Question: i have a lib-conflict problem but i cannot find a solution. So i hope i can find some help :)
I'm using jetty-maven-plugin. Here a snippet of my pom:
'''
<plugin>
<groupId>org.eclipse.jetty</groupId>
<artifactId>jetty-maven-plugin</artifactId>
<version>9.3.0.M2</version>
<configuration>
<stopPort>9966</stopPort>
<stopKey>foo</stopKey>
<stopWait>10</stopWait>
</configuration>
</plugin>
'''
My Libs:

Here is the exception:
'''
java.lang.reflect.InvocationTargetException
at sun.reflect.NativeMethodAccessorImpl.invoke0(Native Method)
at sun.reflect.NativeMethodAccessorImpl.invoke(NativeMethodAccessorImpl.java:62)
at sun.reflect.DelegatingMethodAccessorImpl.invoke(DelegatingMethodAccessorImpl.java:43)
at java.lang.reflect.Method.invoke(Method.java:483)
at org.eclipse.jetty.webapp.IterativeDescriptorProcessor.visit(IterativeDescriptorProcessor.java:85)
at org.eclipse.jetty.webapp.IterativeDescriptorProcessor.process(IterativeDescriptorProcessor.java:72)
at org.eclipse.jetty.webapp.MetaData.resolve(MetaData.java:394)
at org.eclipse.jetty.webapp.WebAppContext.startContext(WebAppContext.java:1332)
at org.eclipse.jetty.server.handler.ContextHandler.doStart(ContextHandler.java:742)
at org.eclipse.jetty.webapp.WebAppContext.doStart(WebAppContext.java:497)
at org.eclipse.jetty.maven.plugin.JettyWebAppContext.doStart(JettyWebAppContext.java:365)
at org.eclipse.jetty.util.component.AbstractLifeCycle.start(AbstractLifeCycle.java:68)
at org.eclipse.jetty.util.component.ContainerLifeCycle.start(ContainerLifeCycle.java:132)
at org.eclipse.jetty.util.component.ContainerLifeCycle.doStart(ContainerLifeCycle.java:114)
at org.eclipse.jetty.server.handler.AbstractHandler.doStart(AbstractHandler.java:61)
at org.eclipse.jetty.server.handler.ContextHandlerCollection.doStart(ContextHandlerCollection.java:163)
at org.eclipse.jetty.util.component.AbstractLifeCycle.start(AbstractLifeCycle.java:68)
at org.eclipse.jetty.util.component.ContainerLifeCycle.start(ContainerLifeCycle.java:132)
at org.eclipse.jetty.util.component.ContainerLifeCycle.doStart(ContainerLifeCycle.java:114)
at org.eclipse.jetty.server.handler.AbstractHandler.doStart(AbstractHandler.java:61)
at org.eclipse.jetty.util.component.AbstractLifeCycle.start(AbstractLifeCycle.java:68)
at org.eclipse.jetty.util.component.ContainerLifeCycle.start(ContainerLifeCycle.java:132)
at org.eclipse.jetty.server.Server.start(Server.java:388)
at org.eclipse.jetty.util.component.ContainerLifeCycle.doStart(ContainerLifeCycle.java:114)
at org.eclipse.jetty.server.handler.AbstractHandler.doStart(AbstractHandler.java:61)
at org.eclipse.jetty.server.Server.doStart(Server.java:355)
at org.eclipse.jetty.maven.plugin.JettyServer.doStart(JettyServer.java:73)
at org.eclipse.jetty.util.component.AbstractLifeCycle.start(AbstractLifeCycle.java:68)
at org.eclipse.jetty.maven.plugin.AbstractJettyMojo.startJetty(AbstractJettyMojo.java:534)
at org.eclipse.jetty.maven.plugin.AbstractJettyMojo.execute(AbstractJettyMojo.java:357)
at org.eclipse.jetty.maven.plugin.JettyRunMojo.execute(JettyRunMojo.java:167)
at org.apache.maven.plugin.DefaultBuildPluginManager.executeMojo(DefaultBuildPluginManager.java:133)
at org.apache.maven.lifecycle.internal.MojoExecutor.execute(MojoExecutor.java:208)
at org.apache.maven.lifecycle.internal.MojoExecutor.execute(MojoExecutor.java:153)
at org.apache.maven.lifecycle.internal.MojoExecutor.execute(MojoExecutor.java:145)
at org.apache.maven.lifecycle.internal.LifecycleModuleBuilder.buildProject(LifecycleModuleBuilder.java:108)
at org.apache.maven.lifecycle.internal.LifecycleModuleBuilder.buildProject(LifecycleModuleBuilder.java:76)
at org.apache.maven.lifecycle.internal.builder.singlethreaded.SingleThreadedBuilder.build(SingleThreadedBuilder.java:51)
at org.apache.maven.lifecycle.internal.LifecycleStarter.execute(LifecycleStarter.java:116)
at org.apache.maven.DefaultMaven.doExecute(DefaultMaven.java:361)
at org.apache.maven.DefaultMaven.execute(DefaultMaven.java:155)
at org.apache.maven.cli.MavenCli.execute(MavenCli.java:584)
at org.apache.maven.cli.MavenCli.doMain(MavenCli.java:213)
at org.apache.maven.cli.MavenCli.main(MavenCli.java:157)
at sun.reflect.NativeMethodAccessorImpl.invoke0(Native Method)
at sun.reflect.NativeMethodAccessorImpl.invoke(NativeMethodAccessorImpl.java:62)
at sun.reflect.DelegatingMethodAccessorImpl.invoke(DelegatingMethodAccessorImpl.java:43)
at java.lang.reflect.Method.invoke(Method.java:483)
at org.codehaus.plexus.classworlds.launcher.Launcher.launchEnhanced(Launcher.java:289)
at org.codehaus.plexus.classworlds.launcher.Launcher.launch(Launcher.java:229)
at org.codehaus.plexus.classworlds.launcher.Launcher.mainWithExitCode(Launcher.java:415)
at org.codehaus.plexus.classworlds.launcher.Launcher.main(Launcher.java:356)
Caused by:
java.lang.NoClassDefFoundError: org/springframework/context/ApplicationContextException
at java.lang.Class.getDeclaredConstructors0(Native Method)
at java.lang.Class.privateGetDeclaredConstructors(Class.java:2663)
at java.lang.Class.getConstructor0(Class.java:3067)
at java.lang.Class.newInstance(Class.java:408)
at org.eclipse.jetty.server.handler.ContextHandler$Context.createInstance(ContextHandler.java:2377)
at org.eclipse.jetty.webapp.StandardDescriptorProcessor.newListenerInstance(StandardDescriptorProcessor.java:1984)
at org.eclipse.jetty.webapp.StandardDescriptorProcessor.visitListener(StandardDescriptorProcessor.java:1927)
at sun.reflect.NativeMethodAccessorImpl.invoke0(Native Method)
at sun.reflect.NativeMethodAccessorImpl.invoke(NativeMethodAccessorImpl.java:62)
at sun.reflect.DelegatingMethodAccessorImpl.invoke(DelegatingMethodAccessorImpl.java:43)
at java.lang.reflect.Method.invoke(Method.java:483)
at org.eclipse.jetty.webapp.IterativeDescriptorProcessor.visit(IterativeDescriptorProcessor.java:85)
at org.eclipse.jetty.webapp.IterativeDescriptorProcessor.process(IterativeDescriptorProcessor.java:72)
at org.eclipse.jetty.webapp.MetaData.resolve(MetaData.java:394)
at org.eclipse.jetty.webapp.WebAppContext.startContext(WebAppContext.java:1332)
at org.eclipse.jetty.server.handler.ContextHandler.doStart(ContextHandler.java:742)
at org.eclipse.jetty.webapp.WebAppContext.doStart(WebAppContext.java:497)
at org.eclipse.jetty.maven.plugin.JettyWebAppContext.doStart(JettyWebAppContext.java:365)
at org.eclipse.jetty.util.component.AbstractLifeCycle.start(AbstractLifeCycle.java:68)
at org.eclipse.jetty.util.component.ContainerLifeCycle.start(ContainerLifeCycle.java:132)
at org.eclipse.jetty.util.component.ContainerLifeCycle.doStart(ContainerLifeCycle.java:114)
at org.eclipse.jetty.server.handler.AbstractHandler.doStart(AbstractHandler.java:61)
at org.eclipse.jetty.server.handler.ContextHandlerCollection.doStart(ContextHandlerCollection.java:163)
at org.eclipse.jetty.util.component.AbstractLifeCycle.start(AbstractLifeCycle.java:68)
at org.eclipse.jetty.util.component.ContainerLifeCycle.start(ContainerLifeCycle.java:132)
at org.eclipse.jetty.util.component.ContainerLifeCycle.doStart(ContainerLifeCycle.java:114)
at org.eclipse.jetty.server.handler.AbstractHandler.doStart(AbstractHandler.java:61)
at org.eclipse.jetty.util.component.AbstractLifeCycle.start(AbstractLifeCycle.java:68)
at org.eclipse.jetty.util.component.ContainerLifeCycle.start(ContainerLifeCycle.java:132)
at org.eclipse.jetty.server.Server.start(Server.java:388)
at org.eclipse.jetty.util.component.ContainerLifeCycle.doStart(ContainerLifeCycle.java:114)
at org.eclipse.jetty.server.handler.AbstractHandler.doStart(AbstractHandler.java:61)
at org.eclipse.jetty.server.Server.doStart(Server.java:355)
at org.eclipse.jetty.maven.plugin.JettyServer.doStart(JettyServer.java:73)
at org.eclipse.jetty.util.component.AbstractLifeCycle.start(AbstractLifeCycle.java:68)
at org.eclipse.jetty.maven.plugin.AbstractJettyMojo.startJetty(AbstractJettyMojo.java:534)
at org.eclipse.jetty.maven.plugin.AbstractJettyMojo.execute(AbstractJettyMojo.java:357)
at org.eclipse.jetty.maven.plugin.JettyRunMojo.execute(JettyRunMojo.java:167)
at org.apache.maven.plugin.DefaultBuildPluginManager.executeMojo(DefaultBuildPluginManager.java:133)
at org.apache.maven.lifecycle.internal.MojoExecutor.execute(MojoExecutor.java:208)
at org.apache.maven.lifecycle.internal.MojoExecutor.execute(MojoExecutor.java:153)
at org.apache.maven.lifecycle.internal.MojoExecutor.execute(MojoExecutor.java:145)
at org.apache.maven.lifecycle.internal.LifecycleModuleBuilder.buildProject(LifecycleModuleBuilder.java:108)
at org.apache.maven.lifecycle.internal.LifecycleModuleBuilder.buildProject(LifecycleModuleBuilder.java:76)
at org.apache.maven.lifecycle.internal.builder.singlethreaded.SingleThreadedBuilder.build(SingleThreadedBuilder.java:51)
at org.apache.maven.lifecycle.internal.LifecycleStarter.execute(LifecycleStarter.java:116)
at org.apache.maven.DefaultMaven.doExecute(DefaultMaven.java:361)
at org.apache.maven.DefaultMaven.execute(DefaultMaven.java:155)
at org.apache.maven.cli.MavenCli.execute(MavenCli.java:584)
at org.apache.maven.cli.MavenCli.doMain(MavenCli.java:213)
at org.apache.maven.cli.MavenCli.main(MavenCli.java:157)
at sun.reflect.NativeMethodAccessorImpl.invoke0(Native Method)
at sun.reflect.NativeMethodAccessorImpl.invoke(NativeMethodAccessorImpl.java:62)
at sun.reflect.DelegatingMethodAccessorImpl.invoke(DelegatingMethodAccessorImpl.java:43)
at java.lang.reflect.Method.invoke(Method.java:483)
at org.codehaus.plexus.classworlds.launcher.Launcher.launchEnhanced(Launcher.java:289)
at org.codehaus.plexus.classworlds.launcher.Launcher.launch(Launcher.java:229)
at org.codehaus.plexus.classworlds.launcher.Launcher.mainWithExitCode(Launcher.java:415)
at org.codehaus.plexus.classworlds.launcher.Launcher.main(Launcher.java:356)
Caused by:
java.lang.ClassNotFoundException: org.springframework.context.ApplicationContextException
at org.codehaus.plexus.classworlds.strategy.SelfFirstStrategy.loadClass(SelfFirstStrategy.java:50)
at org.codehaus.plexus.classworlds.realm.ClassRealm.unsynchronizedLoadClass(ClassRealm.java:259)
at org.codehaus.plexus.classworlds.realm.ClassRealm.loadClass(ClassRealm.java:235)
at org.codehaus.plexus.classworlds.realm.ClassRealm.loadClass(ClassRealm.java:227)
at org.eclipse.jetty.webapp.WebAppClassLoader.loadClass(WebAppClassLoader.java:450)
at org.eclipse.jetty.webapp.WebAppClassLoader.loadClass(WebAppClassLoader.java:403)
at java.lang.Class.getDeclaredConstructors0(Native Method)
at java.lang.Class.privateGetDeclaredConstructors(Class.java:2663)
at java.lang.Class.getConstructor0(Class.java:3067)
at java.lang.Class.newInstance(Class.java:408)
at org.eclipse.jetty.server.handler.ContextHandler$Context.createInstance(ContextHandler.java:2377)
at org.eclipse.jetty.webapp.StandardDescriptorProcessor.newListenerInstance(StandardDescriptorProcessor.java:1984)
at org.eclipse.jetty.webapp.StandardDescriptorProcessor.visitListener(StandardDescriptorProcessor.java:1927)
at sun.reflect.NativeMethodAccessorImpl.invoke0(Native Method)
at sun.reflect.NativeMethodAccessorImpl.invoke(NativeMethodAccessorImpl.java:62)
at sun.reflect.DelegatingMethodAccessorImpl.invoke(DelegatingMethodAccessorImpl.java:43)
at java.lang.reflect.Method.invoke(Method.java:483)
at org.eclipse.jetty.webapp.IterativeDescriptorProcessor.visit(IterativeDescriptorProcessor.java:85)
at org.eclipse.jetty.webapp.IterativeDescriptorProcessor.process(IterativeDescriptorProcessor.java:72)
at org.eclipse.jetty.webapp.MetaData.resolve(MetaData.java:394)
at org.eclipse.jetty.webapp.WebAppContext.startContext(WebAppContext.java:1332)
at org.eclipse.jetty.server.handler.ContextHandler.doStart(ContextHandler.java:742)
at org.eclipse.jetty.webapp.WebAppContext.doStart(WebAppContext.java:497)
at org.eclipse.jetty.maven.plugin.JettyWebAppContext.doStart(JettyWebAppContext.java:365)
at org.eclipse.jetty.util.component.AbstractLifeCycle.start(AbstractLifeCycle.java:68)
at org.eclipse.jetty.util.component.ContainerLifeCycle.start(ContainerLifeCycle.java:132)
at org.eclipse.jetty.util.component.ContainerLifeCycle.doStart(ContainerLifeCycle.java:114)
at org.eclipse.jetty.server.handler.AbstractHandler.doStart(AbstractHandler.java:61)
at org.eclipse.jetty.server.handler.ContextHandlerCollection.doStart(ContextHandlerCollection.java:163)
at org.eclipse.jetty.util.component.AbstractLifeCycle.start(AbstractLifeCycle.java:68)
at org.eclipse.jetty.util.component.ContainerLifeCycle.start(ContainerLifeCycle.java:132)
at org.eclipse.jetty.util.component.ContainerLifeCycle.doStart(ContainerLifeCycle.java:114)
at org.eclipse.jetty.server.handler.AbstractHandler.doStart(AbstractHandler.java:61)
at org.eclipse.jetty.util.component.AbstractLifeCycle.start(AbstractLifeCycle.java:68)
at org.eclipse.jetty.util.component.ContainerLifeCycle.start(ContainerLifeCycle.java:132)
at org.eclipse.jetty.server.Server.start(Server.java:388)
at org.eclipse.jetty.util.component.ContainerLifeCycle.doStart(ContainerLifeCycle.java:114)
at org.eclipse.jetty.server.handler.AbstractHandler.doStart(AbstractHandler.java:61)
at org.eclipse.jetty.server.Server.doStart(Server.java:355)
at org.eclipse.jetty.maven.plugin.JettyServer.doStart(JettyServer.java:73)
at org.eclipse.jetty.util.component.AbstractLifeCycle.start(AbstractLifeCycle.java:68)
at org.eclipse.jetty.maven.plugin.AbstractJettyMojo.startJetty(AbstractJettyMojo.java:534)
at org.eclipse.jetty.maven.plugin.AbstractJettyMojo.execute(AbstractJettyMojo.java:357)
at org.eclipse.jetty.maven.plugin.JettyRunMojo.execute(JettyRunMojo.java:167)
at org.apache.maven.plugin.DefaultBuildPluginManager.executeMojo(DefaultBuildPluginManager.java:133)
at org.apache.maven.lifecycle.internal.MojoExecutor.execute(MojoExecutor.java:208)
at org.apache.maven.lifecycle.internal.MojoExecutor.execute(MojoExecutor.java:153)
at org.apache.maven.lifecycle.internal.MojoExecutor.execute(MojoExecutor.java:145)
at org.apache.maven.lifecycle.internal.LifecycleModuleBuilder.buildProject(LifecycleModuleBuilder.java:108)
at org.apache.maven.lifecycle.internal.LifecycleModuleBuilder.buildProject(LifecycleModuleBuilder.java:76)
at org.apache.maven.lifecycle.internal.builder.singlethreaded.SingleThreadedBuilder.build(SingleThreadedBuilder.java:51)
at org.apache.maven.lifecycle.internal.LifecycleStarter.execute(LifecycleStarter.java:116)
at org.apache.maven.DefaultMaven.doExecute(DefaultMaven.java:361)
at org.apache.maven.DefaultMaven.execute(DefaultMaven.java:155)
at org.apache.maven.cli.MavenCli.execute(MavenCli.java:584)
at org.apache.maven.cli.MavenCli.doMain(MavenCli.java:213)
at org.apache.maven.cli.MavenCli.main(MavenCli.java:157)
at sun.reflect.NativeMethodAccessorImpl.invoke0(Native Method)
at sun.reflect.NativeMethodAccessorImpl.invoke(NativeMethodAccessorImpl.java:62)
at sun.reflect.DelegatingMethodAccessorImpl.invoke(DelegatingMethodAccessorImpl.java:43)
at java.lang.reflect.Method.invoke(Method.java:483)
at org.codehaus.plexus.classworlds.launcher.Launcher.launchEnhanced(Launcher.java:289)
at org.codehaus.plexus.classworlds.launcher.Launcher.launch(Launcher.java:229)
at org.codehaus.plexus.classworlds.launcher.Launcher.mainWithExitCode(Launcher.java:415)
at org.codehaus.plexus.classworlds.launcher.Launcher.main(Launcher.java:356)
2015-05-11 22:54:08.291:WARN:oejsh.RequestLogHandler:main: !RequestLog
2015-05-11 22:54:08.546:INFO:oejs.ServerConnector:main: Started ServerConnector@20749d9{HTTP/1.1}{0.0.0.0:8080}
2015-05-11 22:54:08.551:INFO:oejs.Server:main: Started @27103ms
[INFO] Started Jetty Server
'''
The exception shows something about codehaus... the only codehaus-lib that i could find in my source is this plugin:
'''
<plugin>
<groupId>org.codehaus.mojo</groupId>
<artifactId>build-helper-maven-plugin</artifactId>
<version>1.9.1</version>
<executions>
<execution>
<phase>generate-sources</phase>
<goals>
<goal>add-source</goal>
</goals>
<configuration>
<sources>
<source>src/main/generated</source>
</sources>
</configuration>
</execution>
</executions>
</plugin>
'''
All unit- and integrationtests run fine (using TestNG, running in Spring-Context). I believe there is a problem with the jetty-plugin or the codehaus plugin but i couldn't solve it. Anybody an idea?
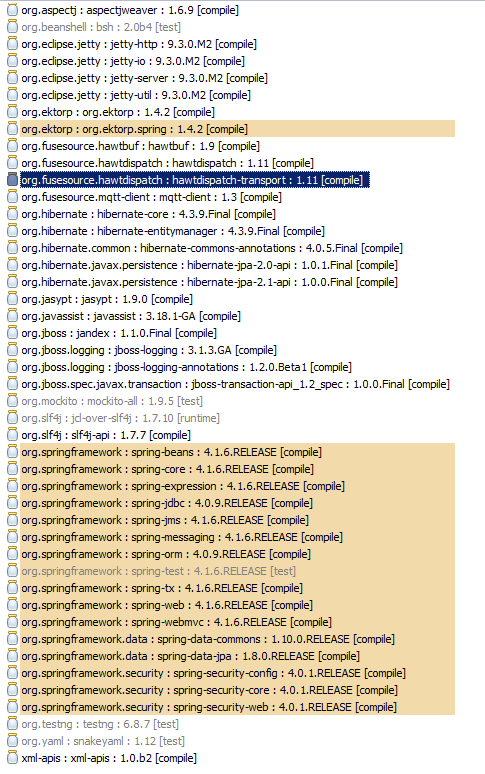
Answer: Where's your 'spring-context-4.1.6.RELEASE.jar' ?
The <URL>.